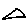
Label: triangle